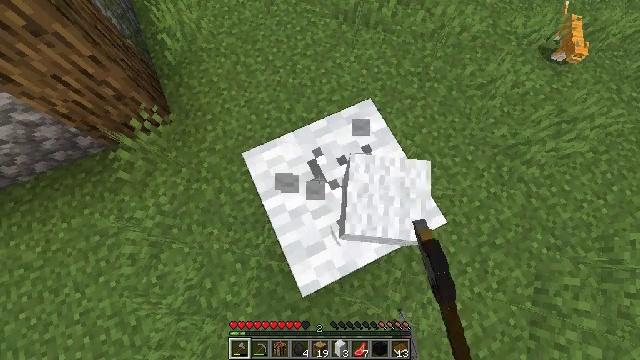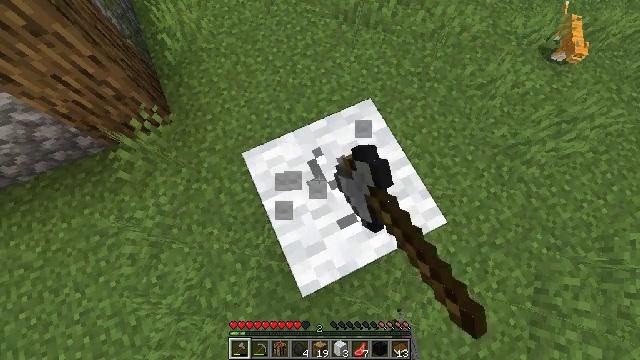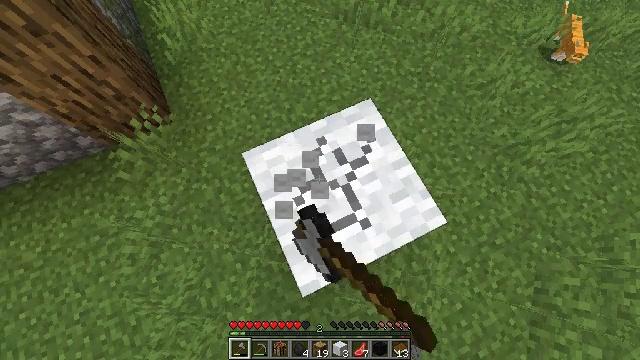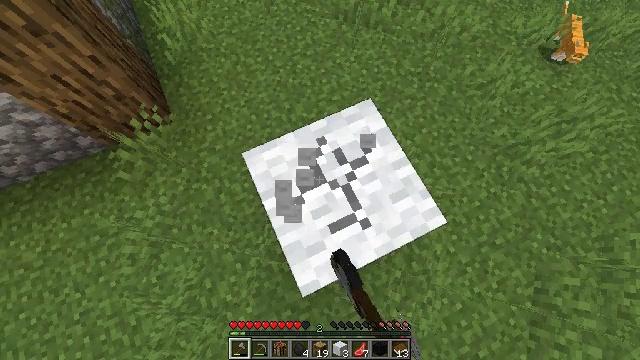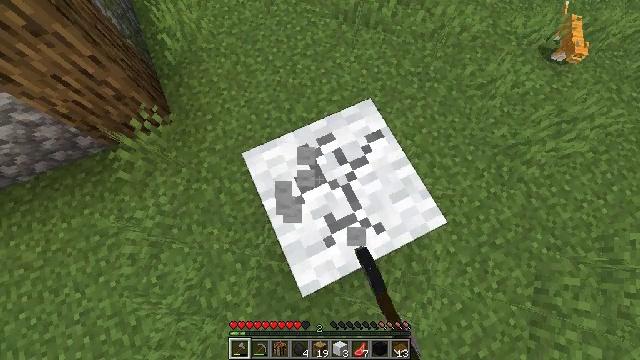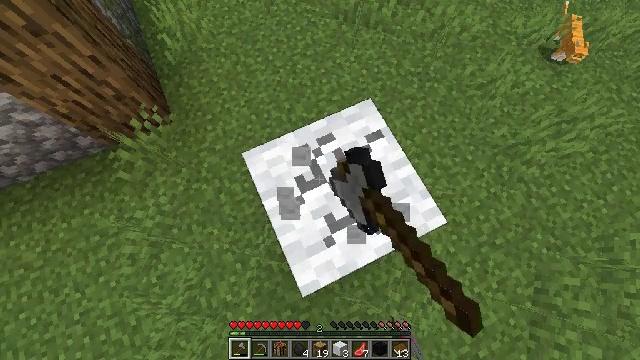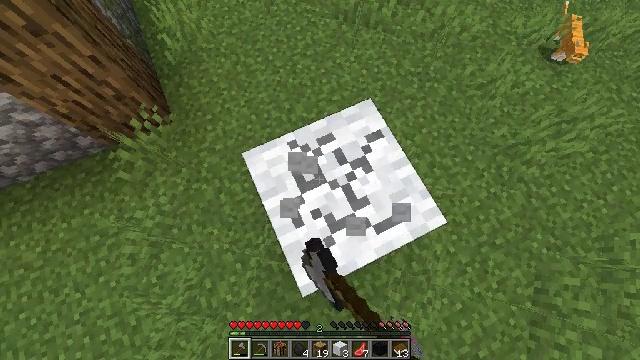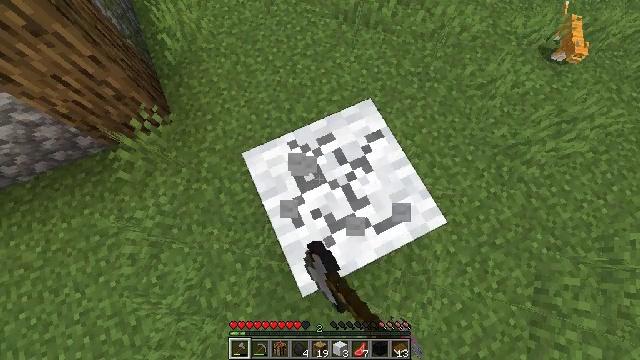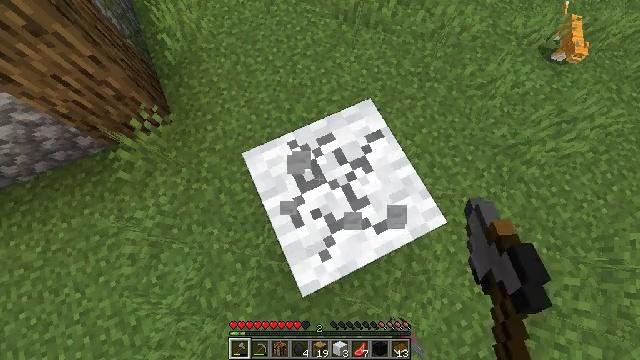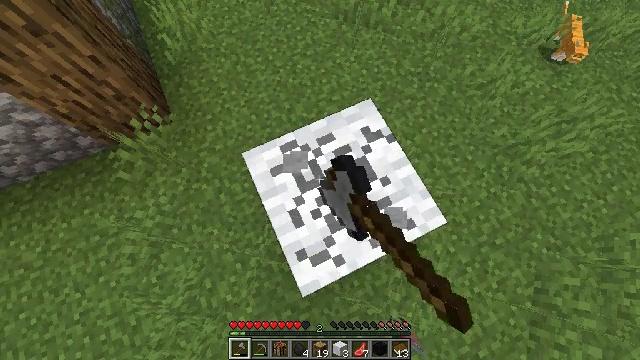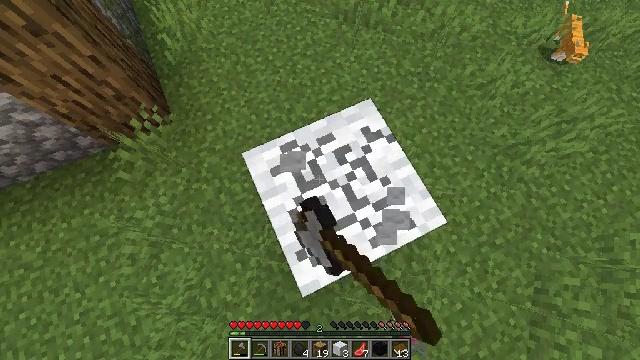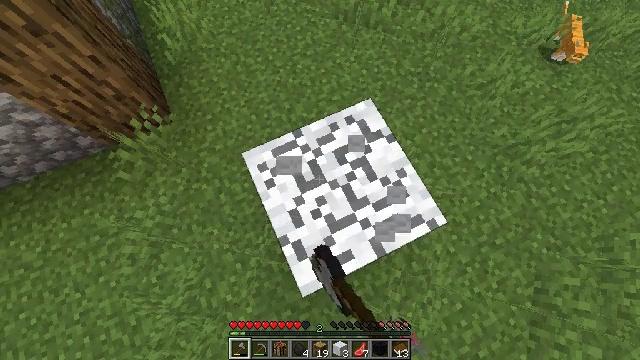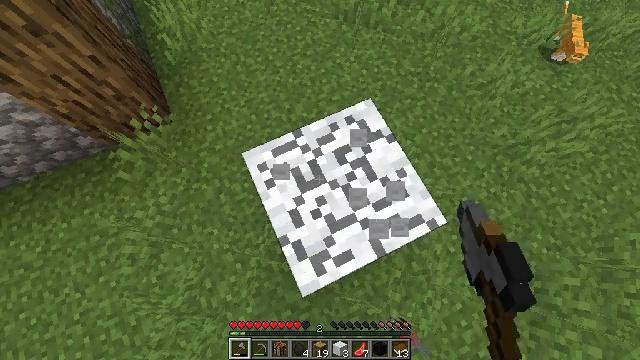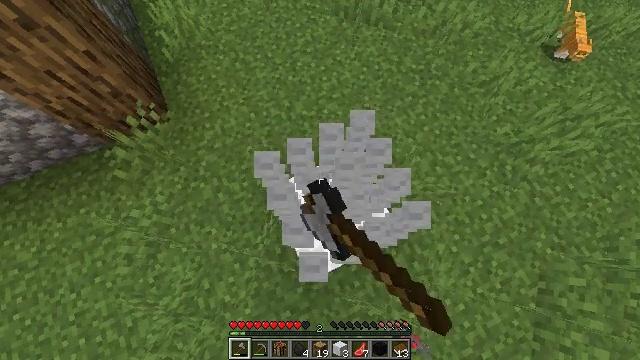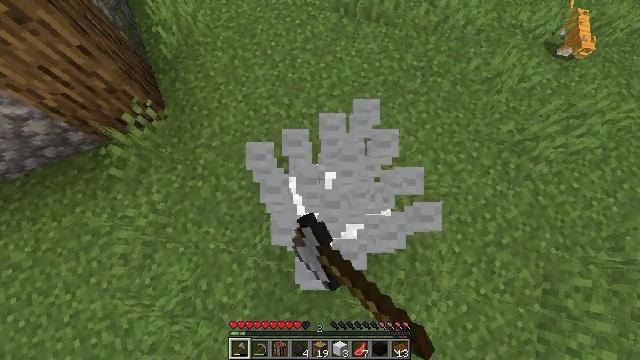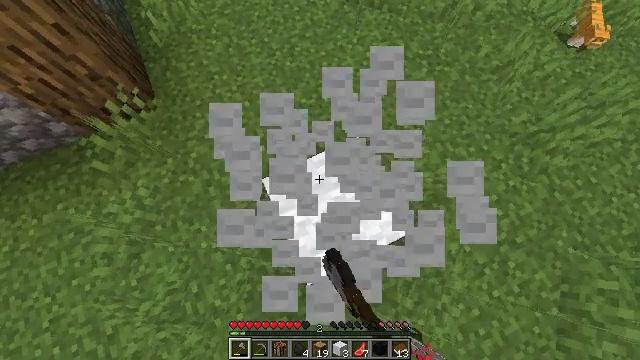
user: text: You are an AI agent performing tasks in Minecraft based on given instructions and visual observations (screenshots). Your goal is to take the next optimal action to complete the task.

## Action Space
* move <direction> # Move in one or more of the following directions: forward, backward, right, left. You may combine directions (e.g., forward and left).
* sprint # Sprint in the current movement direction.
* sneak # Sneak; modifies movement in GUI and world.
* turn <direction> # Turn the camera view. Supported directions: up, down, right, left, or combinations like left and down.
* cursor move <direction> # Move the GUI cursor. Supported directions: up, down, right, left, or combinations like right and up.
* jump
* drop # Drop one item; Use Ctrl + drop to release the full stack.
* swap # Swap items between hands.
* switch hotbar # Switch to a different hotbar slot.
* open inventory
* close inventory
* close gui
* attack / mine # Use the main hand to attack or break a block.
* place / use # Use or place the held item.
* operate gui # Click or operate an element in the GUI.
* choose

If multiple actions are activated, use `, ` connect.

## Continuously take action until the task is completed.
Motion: motion action
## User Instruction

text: Attack the white wool to collect it.
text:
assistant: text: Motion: attack / mine
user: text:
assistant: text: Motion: attack / mine
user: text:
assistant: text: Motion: attack / mine
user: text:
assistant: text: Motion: attack / mine
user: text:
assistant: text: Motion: attack / mine
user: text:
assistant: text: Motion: attack / mine
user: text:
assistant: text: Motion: attack / mine
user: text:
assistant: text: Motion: attack / mine
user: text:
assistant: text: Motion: attack / mine
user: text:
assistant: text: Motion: attack / mine
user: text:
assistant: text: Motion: attack / mine
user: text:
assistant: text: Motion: attack / mine
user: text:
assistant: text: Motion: attack / mine
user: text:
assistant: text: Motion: attack / mine
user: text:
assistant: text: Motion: attack / mine
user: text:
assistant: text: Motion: attack / mine
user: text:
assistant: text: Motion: attack / mine
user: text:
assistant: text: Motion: attack / mine
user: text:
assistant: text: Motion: attack / mine
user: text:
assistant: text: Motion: attack / mine
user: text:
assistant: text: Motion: attack / mine
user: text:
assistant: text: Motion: no_op
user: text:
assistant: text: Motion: no_op
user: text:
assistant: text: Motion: no_op
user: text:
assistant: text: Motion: no_op
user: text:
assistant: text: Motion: no_op
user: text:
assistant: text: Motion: turn right
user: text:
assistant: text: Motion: no_op
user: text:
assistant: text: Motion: attack / mine
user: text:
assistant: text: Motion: attack / mine